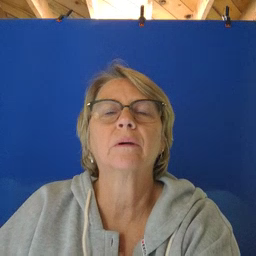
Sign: helicopter